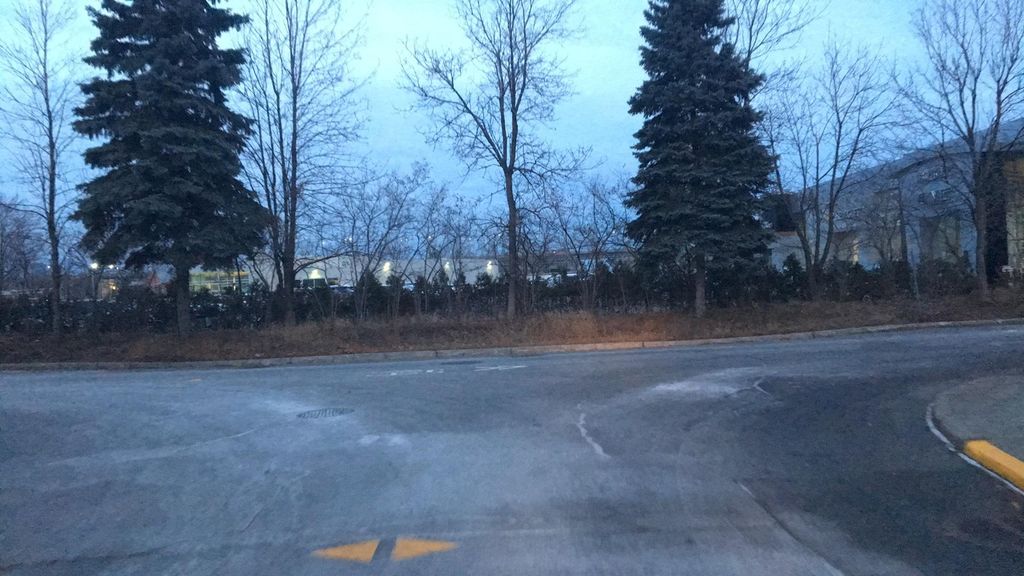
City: montreal